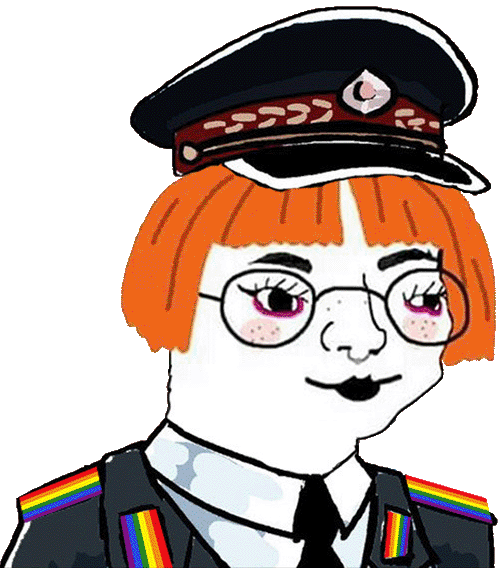
Label: 5_Arthoe